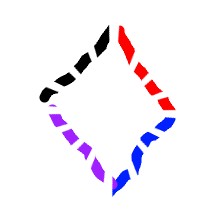
Shape: rhombus